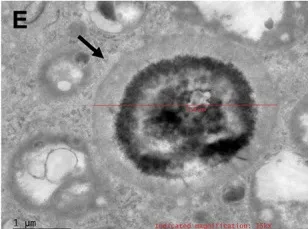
Pathology of the masses of the transplanted kidney, and gross photograph of the allograft nephrectomy specimen. Electron microscopy of renal mass (E) shows the Cryptococcus (arrow).
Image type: pathology (immunostaining)